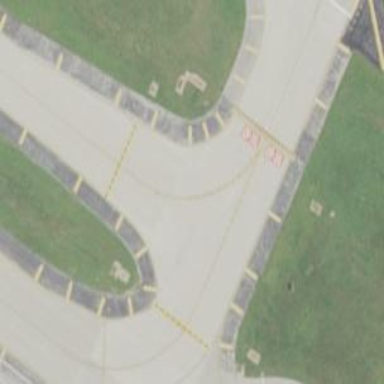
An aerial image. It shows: Image of taxiway at airport.